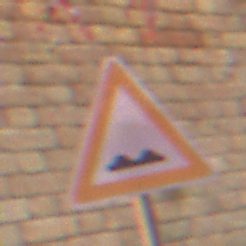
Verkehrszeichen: UnebeneFahrbahn
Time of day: MorningAfternoon
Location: Outdoor (Urban)
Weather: Clear
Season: NotSpecified
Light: Natural